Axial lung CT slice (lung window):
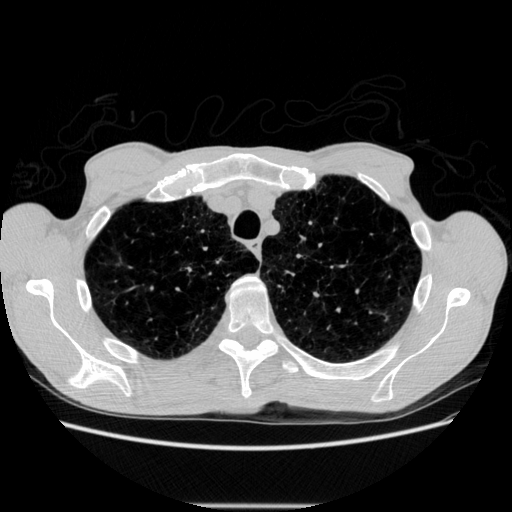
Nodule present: no